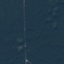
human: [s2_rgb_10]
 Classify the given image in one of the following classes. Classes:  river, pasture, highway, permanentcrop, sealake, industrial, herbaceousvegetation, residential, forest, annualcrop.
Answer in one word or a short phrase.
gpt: Forest